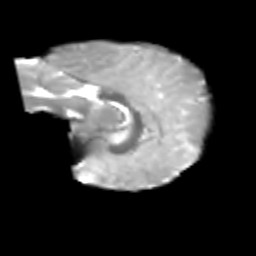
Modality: T2w
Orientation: sagittal
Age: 7
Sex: male
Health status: healthy